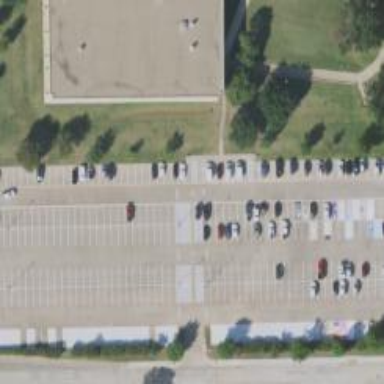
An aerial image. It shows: Parking space.